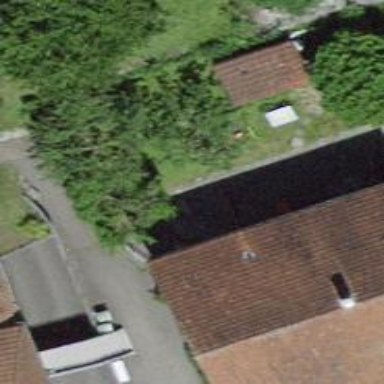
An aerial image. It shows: Residential building.